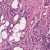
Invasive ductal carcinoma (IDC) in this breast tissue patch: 1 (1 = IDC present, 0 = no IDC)